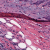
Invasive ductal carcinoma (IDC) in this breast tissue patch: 1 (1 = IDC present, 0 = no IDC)